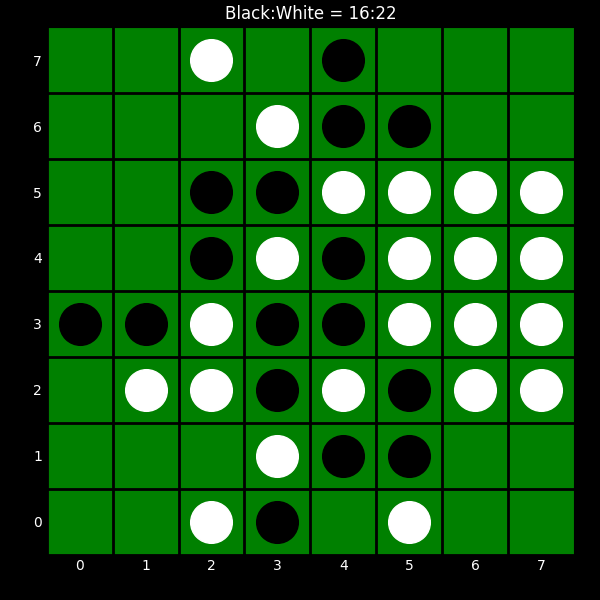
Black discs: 16
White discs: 22